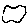
Label: cloud